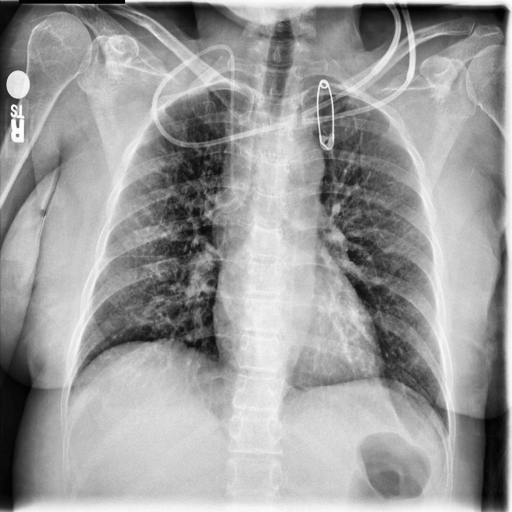
Finding: NORMAL